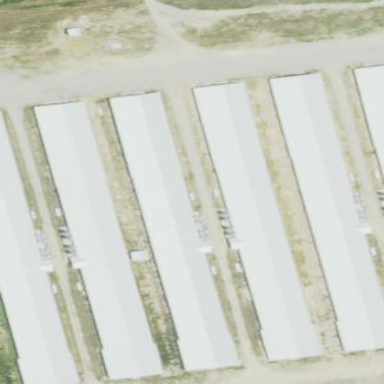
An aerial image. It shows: Farm auxiliary building.